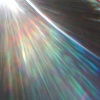
Label: sunburn